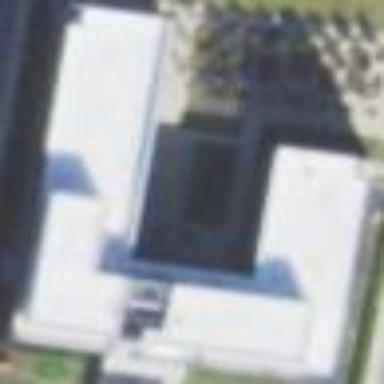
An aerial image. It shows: School building.